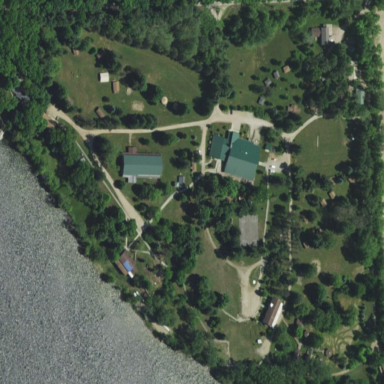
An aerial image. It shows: Summer camp located in leisure land.